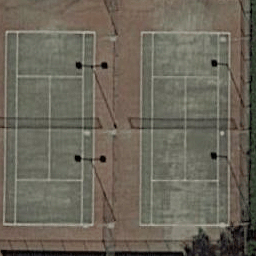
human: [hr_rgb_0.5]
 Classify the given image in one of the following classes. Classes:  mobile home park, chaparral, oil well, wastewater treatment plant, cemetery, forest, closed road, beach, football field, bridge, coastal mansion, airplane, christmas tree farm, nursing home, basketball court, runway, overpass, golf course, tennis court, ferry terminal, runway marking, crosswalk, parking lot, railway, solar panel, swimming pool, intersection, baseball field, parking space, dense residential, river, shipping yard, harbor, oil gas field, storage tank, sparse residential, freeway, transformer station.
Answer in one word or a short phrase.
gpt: tennis court